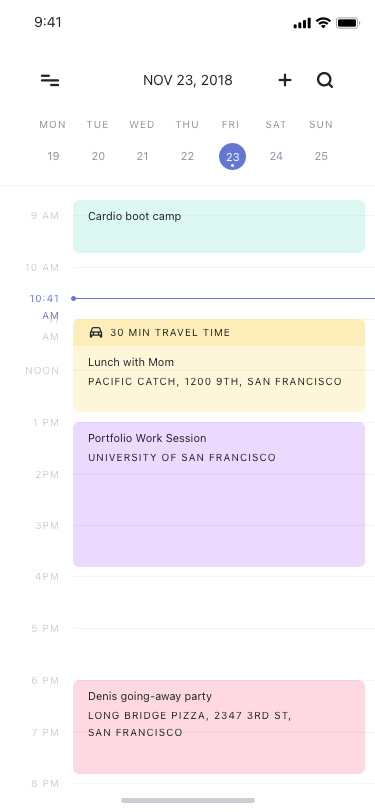
Text in this UI design:
8 PM
7 PM
6 PM
5 PM
4PM
3PM
2PM
1 PM
Noon
11 AM
10 AM
9 AM
10:41 AM
Cardio boot camp
Lunch with Mom
30 min travel time
Pacific Catch, 1200 9th, San Francisco
Portfolio Work Session
University of San Francisco
Denis going-away party
Long Bridge Pizza, 2347 3rd St, San Francisco
SUN
SAT
FRI
THU
WED
TUE
Mon